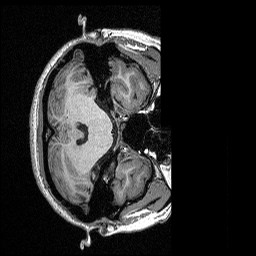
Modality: T1map
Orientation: axial